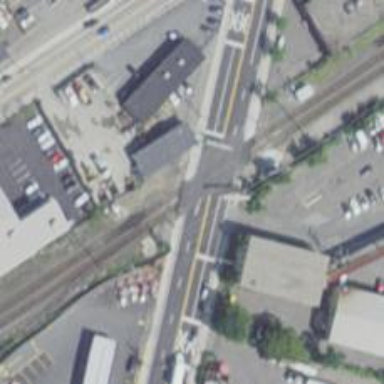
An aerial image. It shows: Railway crossing.